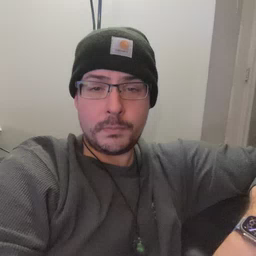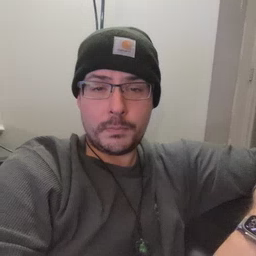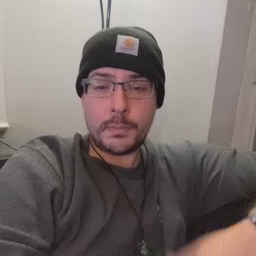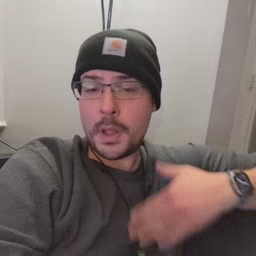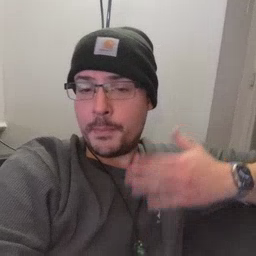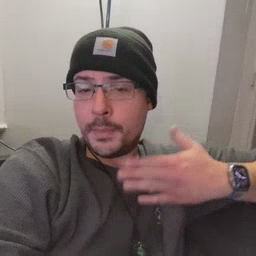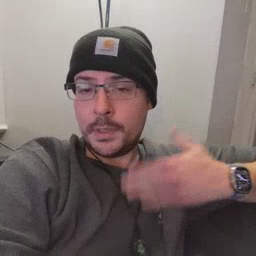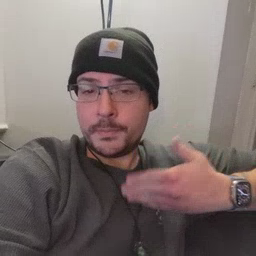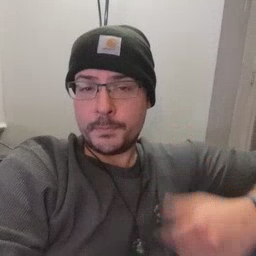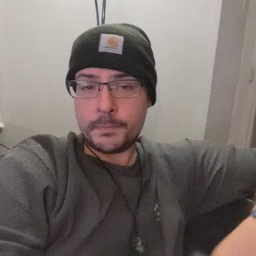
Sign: happy